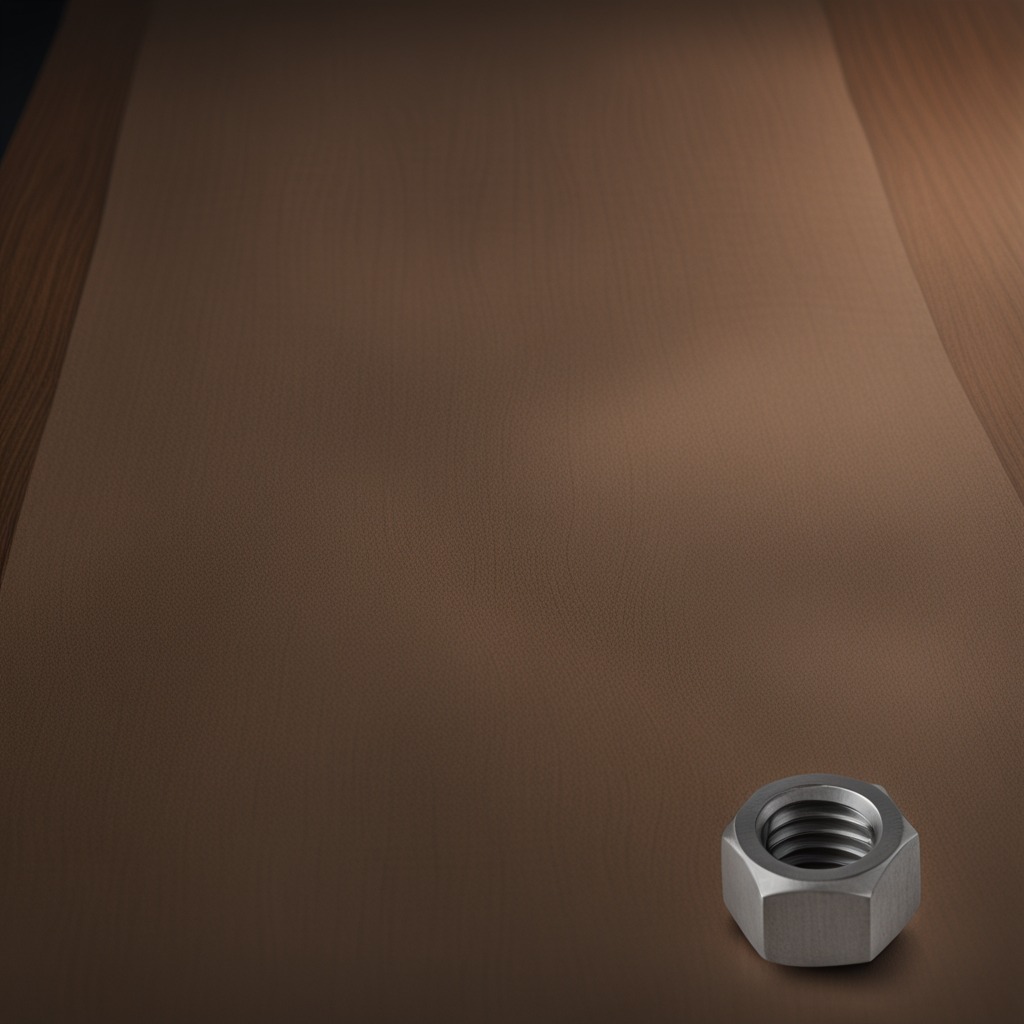
A metal nut lies on a wooden table inside a workshop at night.